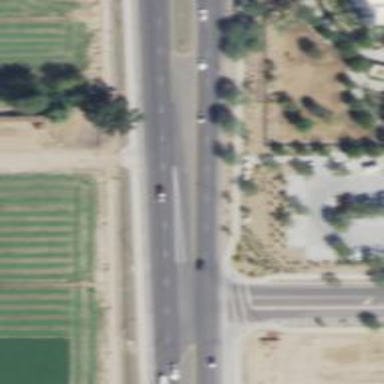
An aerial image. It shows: Secondary road with asphalt surface.